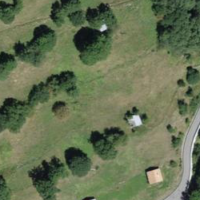
EUNIS habitat code: 24
Species observed at this site:
Melitaea didyma
Helix pomatia